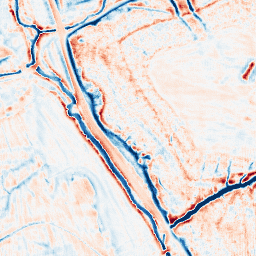
Category: edge_preserving
Decomposition family: bilateral
Decomposition parameters: d: 15
sigma_color: 25
sigma_space: 100
Upsampling method: fft_zeropad
Upsampling parameters: scale: 8
Upsampling scale: 8